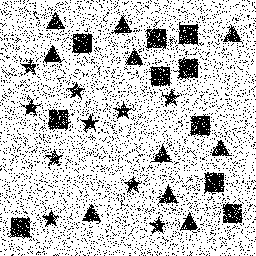
Squares: 10
Triangles: 10
Stars: 10
Total shapes: 30